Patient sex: M
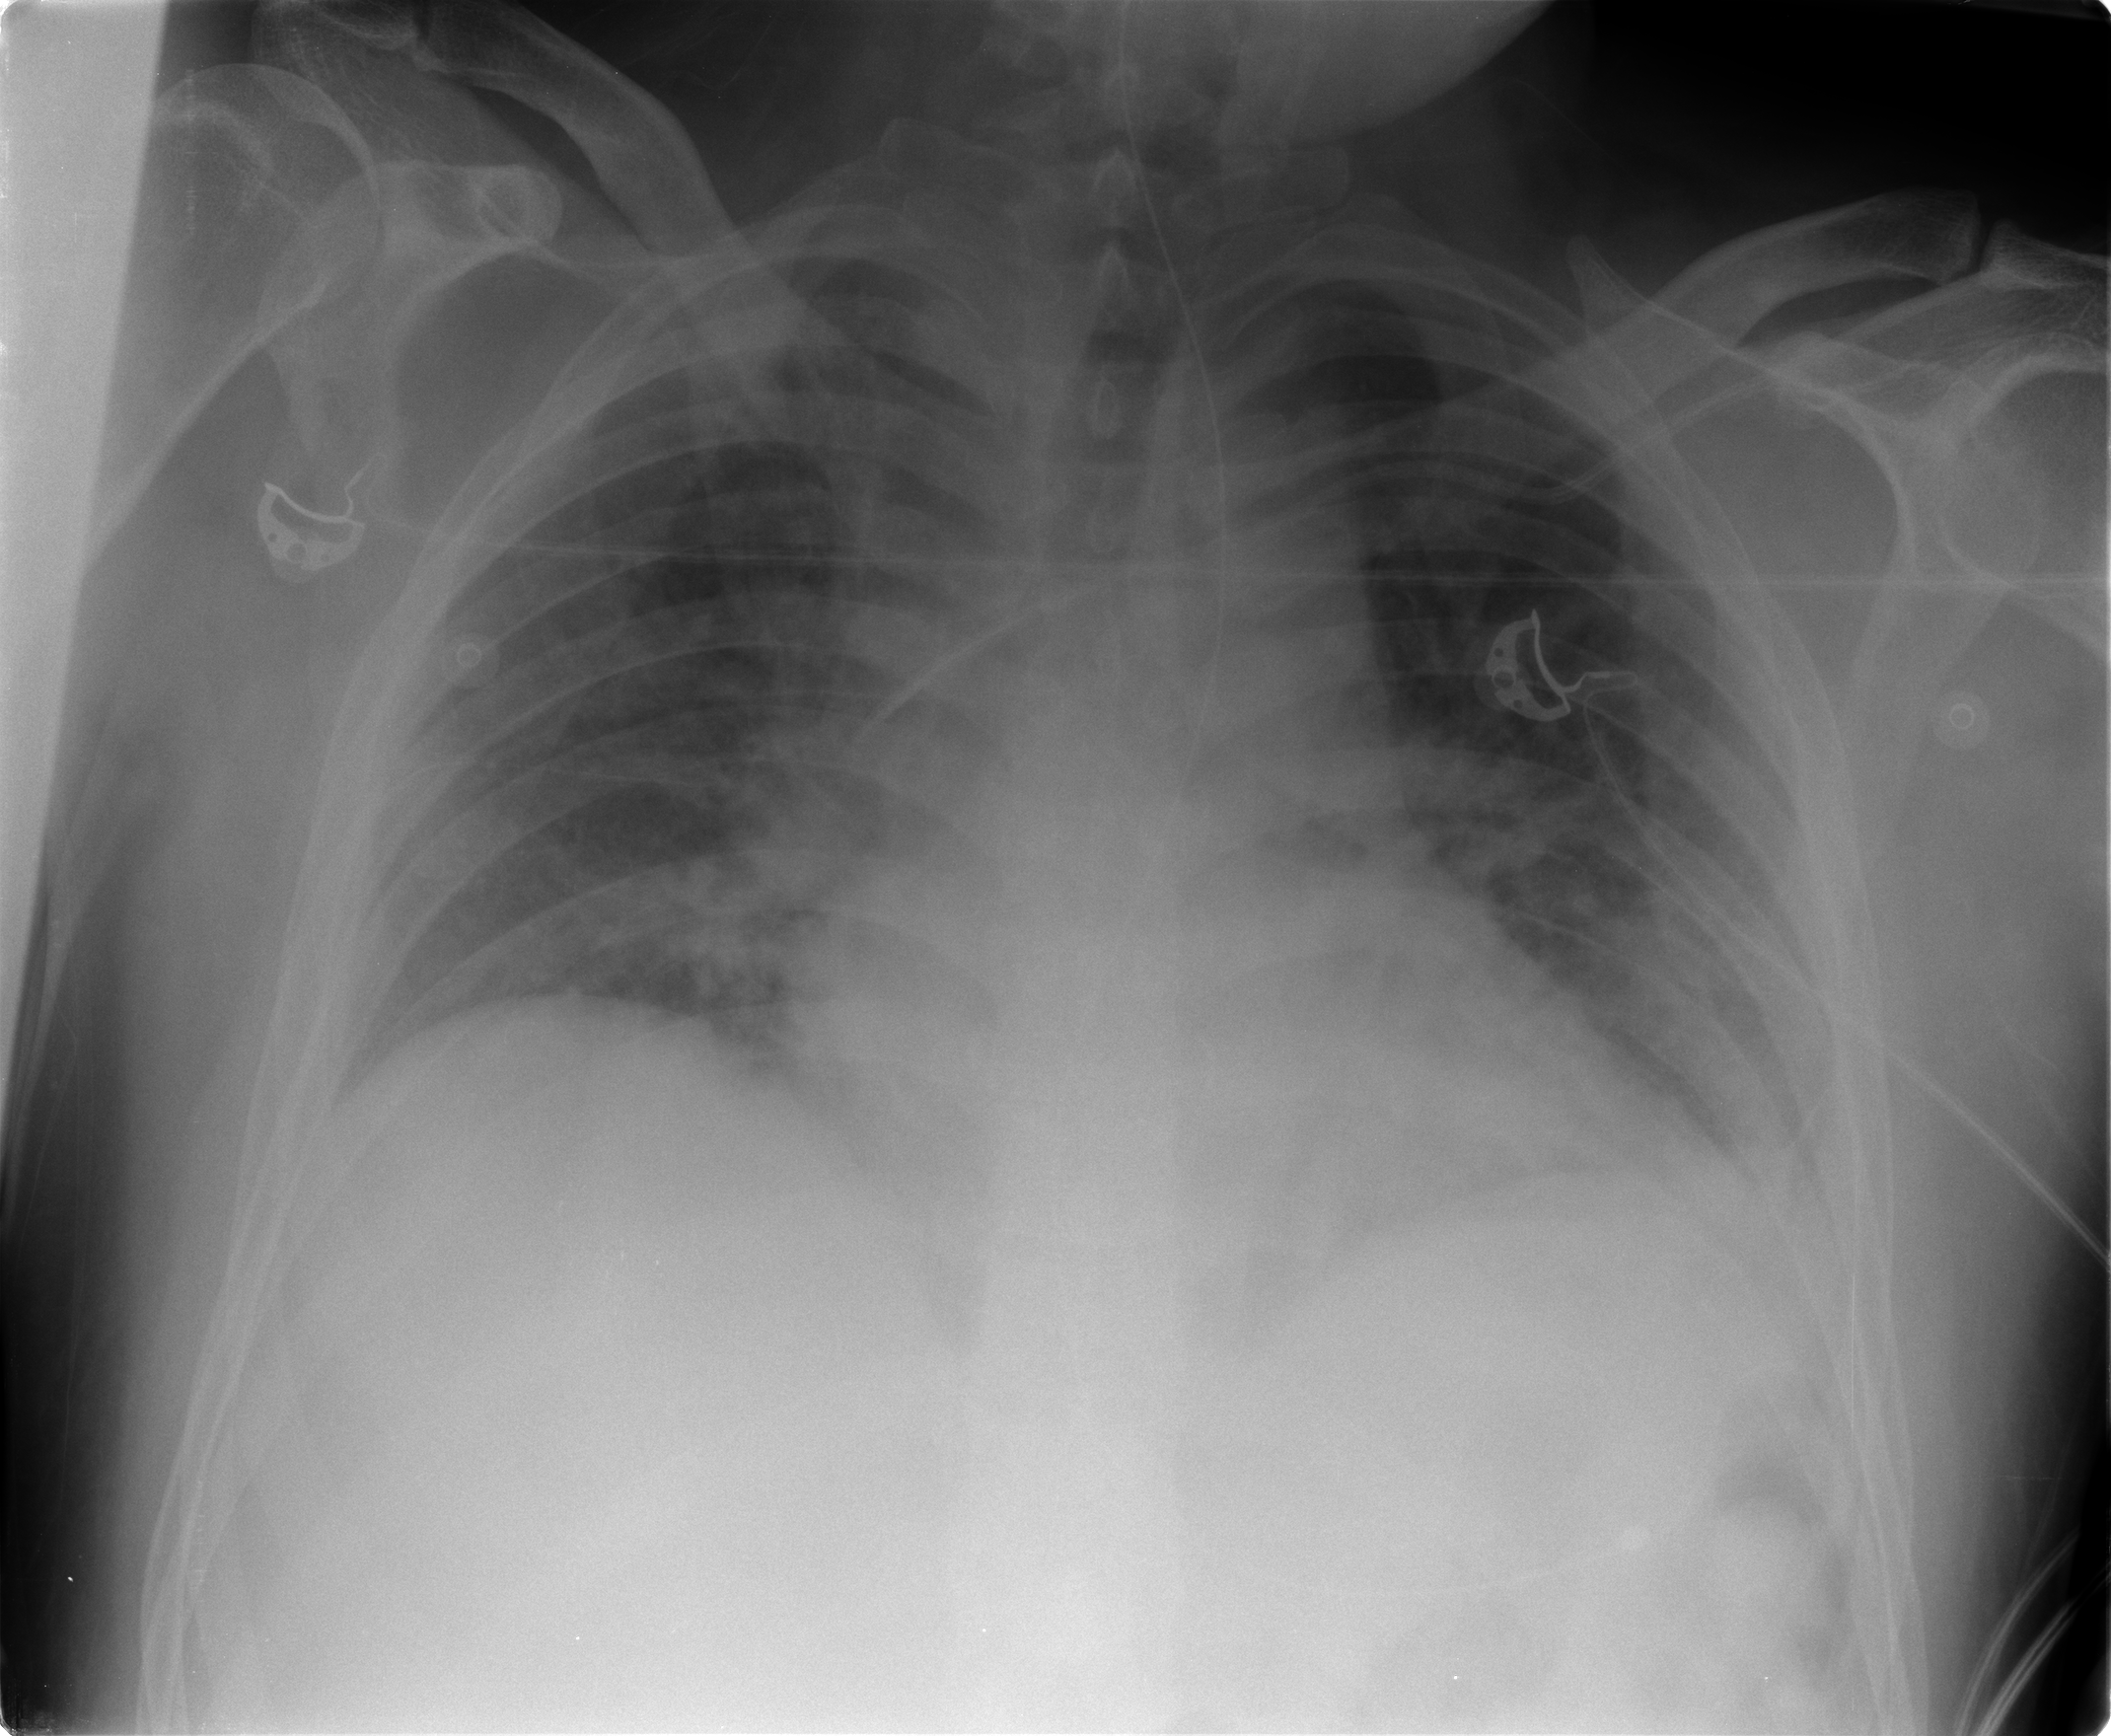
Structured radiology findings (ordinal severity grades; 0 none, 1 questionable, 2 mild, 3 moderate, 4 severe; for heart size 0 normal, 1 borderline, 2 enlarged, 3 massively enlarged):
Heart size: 2
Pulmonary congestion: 2
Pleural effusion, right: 0
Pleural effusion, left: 1
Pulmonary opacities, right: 2
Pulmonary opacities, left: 0
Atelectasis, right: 2
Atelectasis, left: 2